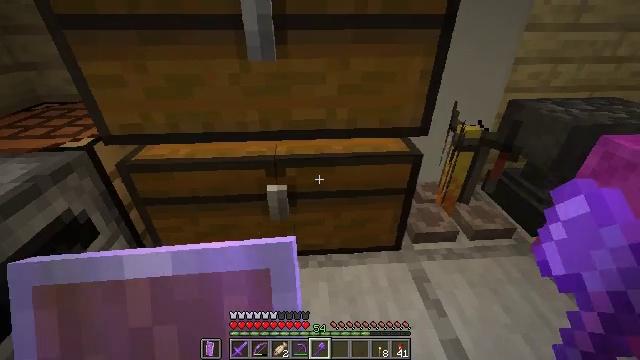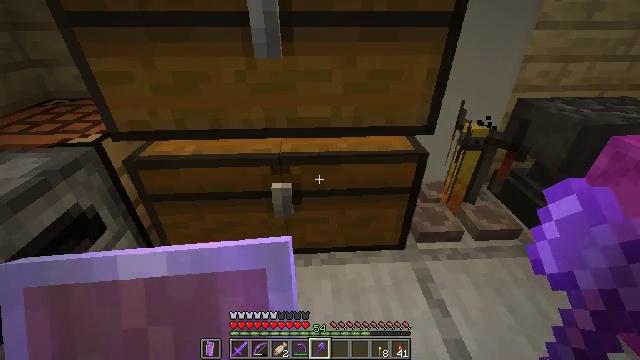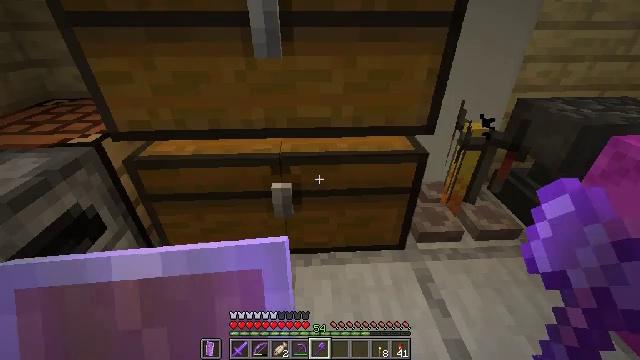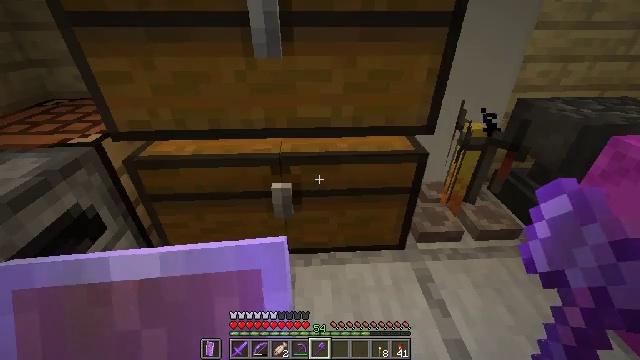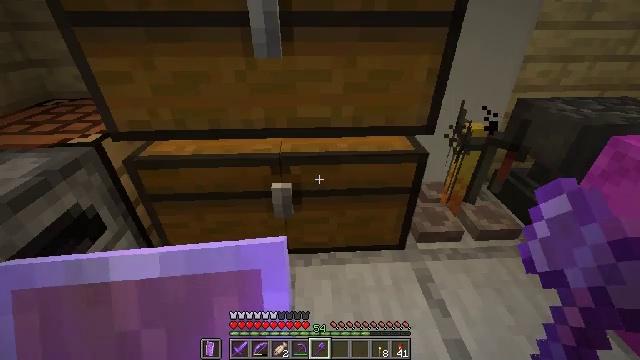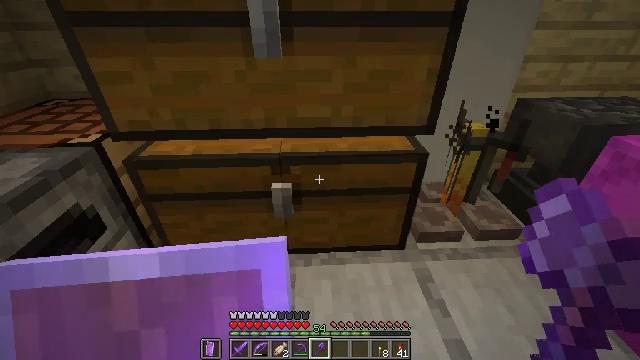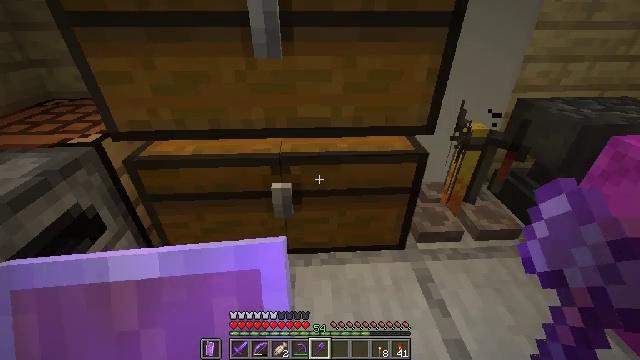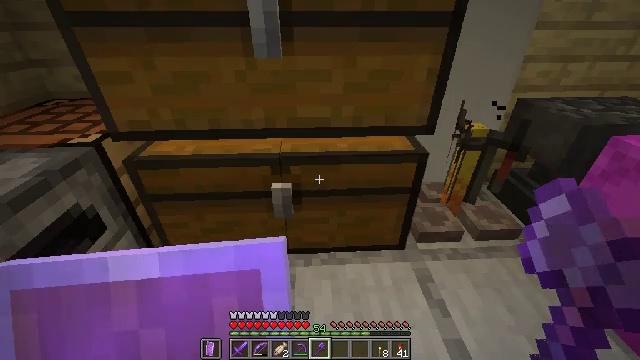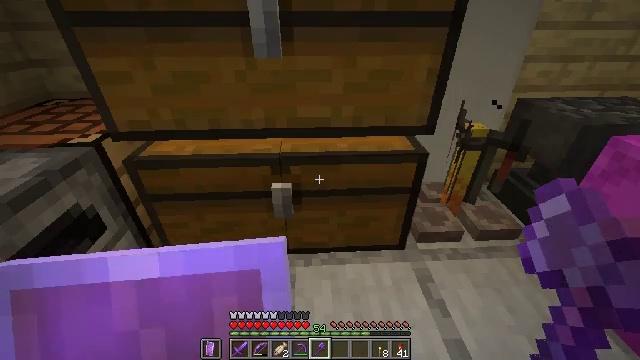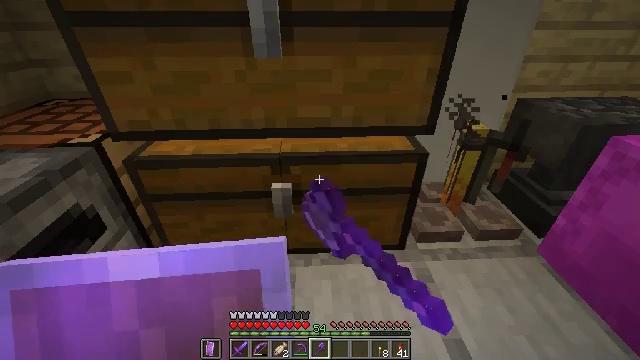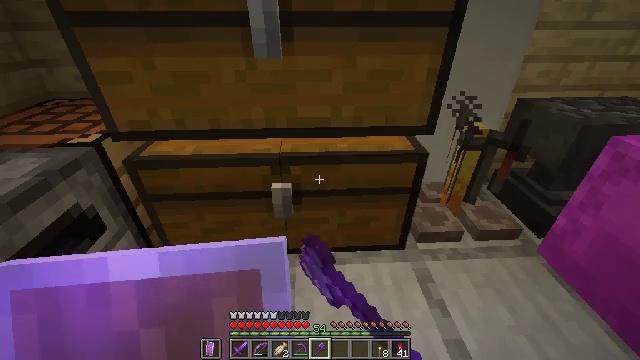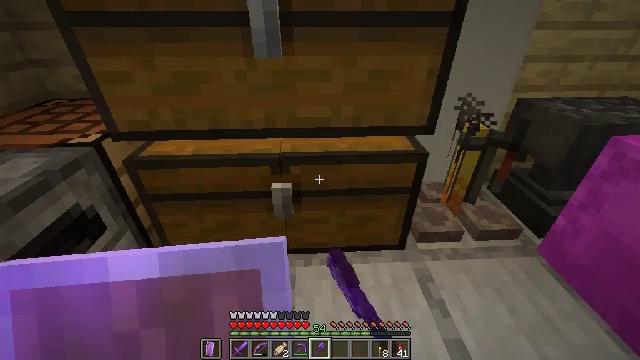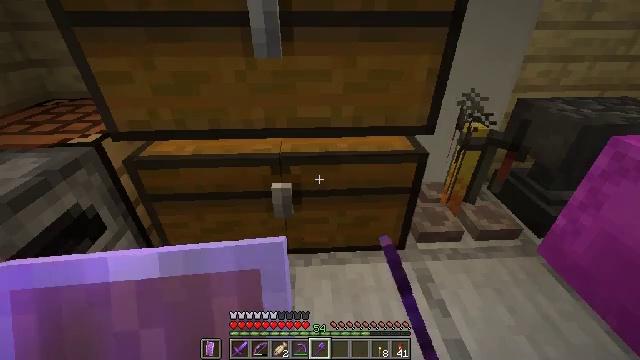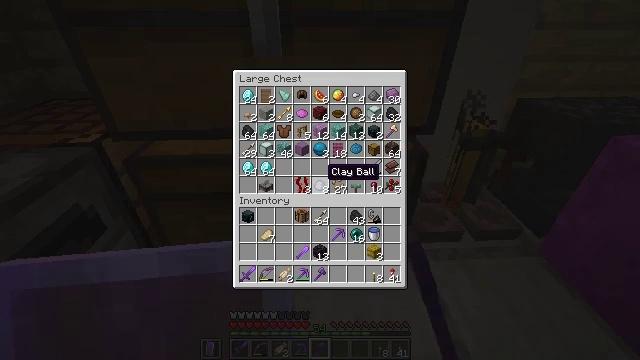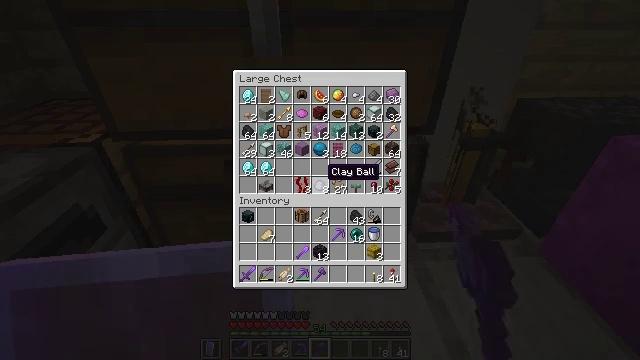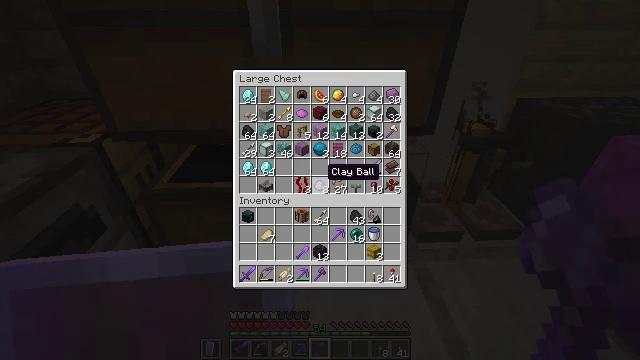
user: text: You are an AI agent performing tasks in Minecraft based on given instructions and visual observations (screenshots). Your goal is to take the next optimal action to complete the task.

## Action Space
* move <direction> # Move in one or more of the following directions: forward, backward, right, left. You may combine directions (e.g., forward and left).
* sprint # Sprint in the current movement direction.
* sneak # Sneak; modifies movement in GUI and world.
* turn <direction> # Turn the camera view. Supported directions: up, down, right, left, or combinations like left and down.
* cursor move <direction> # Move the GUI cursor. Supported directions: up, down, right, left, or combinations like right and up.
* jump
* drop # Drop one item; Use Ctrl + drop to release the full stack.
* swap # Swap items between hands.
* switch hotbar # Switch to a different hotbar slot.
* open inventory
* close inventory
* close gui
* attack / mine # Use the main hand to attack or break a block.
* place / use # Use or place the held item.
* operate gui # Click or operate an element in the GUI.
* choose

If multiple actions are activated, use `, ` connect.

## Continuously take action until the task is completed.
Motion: motion action
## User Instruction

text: Make a shulker box with necessary materials on the crafting table.
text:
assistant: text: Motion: turn left
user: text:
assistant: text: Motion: no_op
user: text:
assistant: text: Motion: no_op
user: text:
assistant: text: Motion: no_op
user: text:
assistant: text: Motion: no_op
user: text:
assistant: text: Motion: no_op
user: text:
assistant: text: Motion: no_op
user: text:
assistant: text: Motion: use / place
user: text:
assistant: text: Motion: use / place
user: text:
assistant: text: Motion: use / place
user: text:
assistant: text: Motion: no_op
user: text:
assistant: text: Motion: no_op
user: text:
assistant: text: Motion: no_op
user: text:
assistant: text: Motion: no_op
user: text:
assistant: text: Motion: no_op
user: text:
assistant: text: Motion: no_op
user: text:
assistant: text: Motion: no_op
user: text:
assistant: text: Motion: no_op
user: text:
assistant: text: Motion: no_op
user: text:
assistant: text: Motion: no_op
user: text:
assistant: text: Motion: no_op
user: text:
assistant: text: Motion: no_op
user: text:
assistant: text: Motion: no_op
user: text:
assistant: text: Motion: no_op
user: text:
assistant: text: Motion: turn right and up
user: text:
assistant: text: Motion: turn right and up
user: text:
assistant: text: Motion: no_op
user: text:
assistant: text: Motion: no_op
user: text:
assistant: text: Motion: no_op
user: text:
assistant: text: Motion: no_op